Question: I am trying to reconfigure Tomcat 7 to use log4j for its internal logging.
I have followed all steps in Tomcat 7 docs: <URL>
It is still not using Log4J or atleast it is not using the config specified in the log4j.properties file.
What I have tried so far:
- Copied the necessary jar files to the locations mentioned in Tomcat
Docs- 'CATALINA_HOME', 'CATALINA_BASE' environment variables were not
present. Added them and set both to 'C:\Program Files\Apache Software Foundation\Tomcat 7.0'- Noticed that log4J properties file had references to
'catalina.base' instead of catalina_base so created , catalina.base
and 'catalina.home' environment variables and set both to 'C:\Program Files\Apache Software Foundation\Tomcat 7.0'- As suggested <URL> I have deleted the "auto" entries in the Monitor Tomcat App.

lib/log4j.properties
'''
log4j.rootLogger = INFO, CATALINA
# Define all the appenders
log4j.appender.CATALINA = org.apache.log4j.DailyRollingFileAppender
log4j.appender.CATALINA.File = ${catalina.base}/logs/catalina
log4j.appender.CATALINA.Append = true
log4j.appender.CATALINA.Encoding = UTF-8
# Roll-over the log once per day
log4j.appender.CATALINA.DatePattern = '.'yyyy-MM-dd'.log'
log4j.appender.CATALINA.layout = org.apache.log4j.PatternLayout
log4j.appender.CATALINA.layout.ConversionPattern = %d [%t] %-5p %c- %m%n
log4j.appender.LOCALHOST = org.apache.log4j.DailyRollingFileAppender
log4j.appender.LOCALHOST.File = ${catalina.base}/logs/localhost
log4j.appender.LOCALHOST.Append = true
log4j.appender.LOCALHOST.Encoding = UTF-8
log4j.appender.LOCALHOST.DatePattern = '.'yyyy-MM-dd'.log'
log4j.appender.LOCALHOST.layout = org.apache.log4j.PatternLayout
log4j.appender.LOCALHOST.layout.ConversionPattern = %d [%t] %-5p %c- %m%n
log4j.appender.MANAGER = org.apache.log4j.DailyRollingFileAppender
log4j.appender.MANAGER.File = ${catalina.base}/logs/manager
log4j.appender.MANAGER.Append = true
log4j.appender.MANAGER.Encoding = UTF-8
log4j.appender.MANAGER.DatePattern = '.'yyyy-MM-dd'.log'
log4j.appender.MANAGER.layout = org.apache.log4j.PatternLayout
log4j.appender.MANAGER.layout.ConversionPattern = %d [%t] %-5p %c- %m%n
log4j.appender.HOST-MANAGER = org.apache.log4j.DailyRollingFileAppender
log4j.appender.HOST-MANAGER.File = ${catalina.base}/logs/host-manager
log4j.appender.HOST-MANAGER.Append = true
log4j.appender.HOST-MANAGER.Encoding = UTF-8
log4j.appender.HOST-MANAGER.DatePattern = '.'yyyy-MM-dd'.log'
log4j.appender.HOST-MANAGER.layout = org.apache.log4j.PatternLayout
log4j.appender.HOST-MANAGER.layout.ConversionPattern = %d [%t] %-5p %c- %m%n
log4j.appender.CONSOLE = org.apache.log4j.ConsoleAppender
log4j.appender.CONSOLE.Encoding = UTF-8
log4j.appender.CONSOLE.layout = org.apache.log4j.PatternLayout
log4j.appender.CONSOLE.layout.ConversionPattern = %d [%t] %-5p %c- %m%n
# Configure which loggers log to which appenders
log4j.logger.org.apache.catalina.core.ContainerBase.[Catalina].[localhost] = INFO, LOCALHOST
log4j.logger.org.apache.catalina.core.ContainerBase.[Catalina].[localhost].[/manager] = INFO, MANAGER
log4j.logger.org.apache.catalina.core.ContainerBase.[Catalina].[localhost].[/host-manager] = INFO, HOST-MANAGER
'''
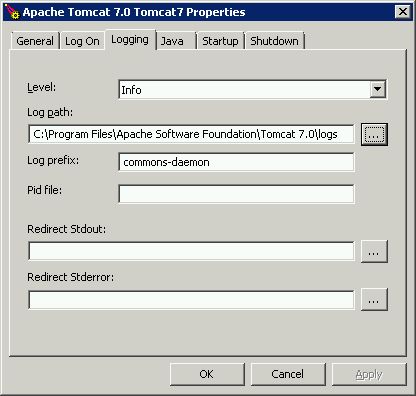
Answer: CATALINA_HOME defaults to Tomcat's installation directory. You can set it if you like, but it's not necessary, particularly if you are running a simple single instance. Additionally, you only need the underscore versions of the environment variables. The 'dot' versions are referenced via Java rather than the shell - Tomcat knows where/how to get this information.
It would help if you say exactly which jars you put where - there might be something small you have missed, but without knowing precisely what you have done, it is impossible to say. Also, you might want to make sure you have set the environment variables correctly. Open a command prompt and type 'echo %CATALINA_HOME%' and 'echo %CATALINA_BASE%' to be sure. Compare the output to the output of the 'dir' command against those same directories. Do they match? Hint: check for tilde (~) abbreviations.
Finally, are you absolutely certain it is not using log4j? I ask because the log4j.properties file at the site to which you have linked is supposed to behave the same as Tomcat's out-of-the-box logging. If you have just copied that file without changing anything, log4j might actually be working after all.